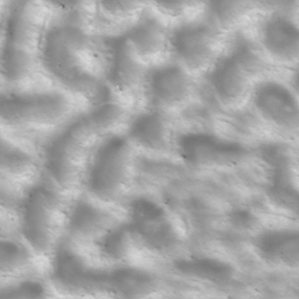
Label: non_frost